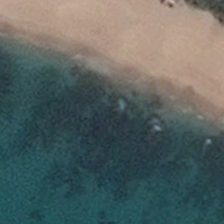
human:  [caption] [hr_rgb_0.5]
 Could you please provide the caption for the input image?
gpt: yellow beach is near a piece of green ocean .

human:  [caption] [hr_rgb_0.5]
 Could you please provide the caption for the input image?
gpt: yellow beach is near a piece of green ocean .

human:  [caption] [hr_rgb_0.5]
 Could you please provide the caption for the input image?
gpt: yellow beach is near a piece of green ocean .

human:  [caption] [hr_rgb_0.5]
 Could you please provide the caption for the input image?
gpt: yellow beach is near a piece of green ocean .

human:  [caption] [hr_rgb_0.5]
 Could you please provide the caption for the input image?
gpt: yellow beach is near a piece of green ocean .